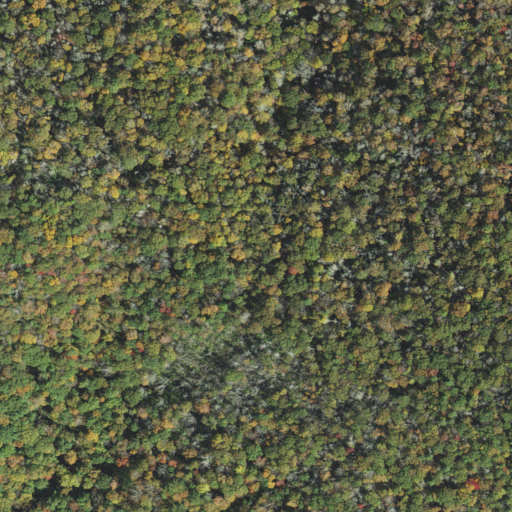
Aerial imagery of gap in North Carolina named Carter Gap containing deciduous forest, mixed forest, and shrub